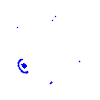
Particle: electron